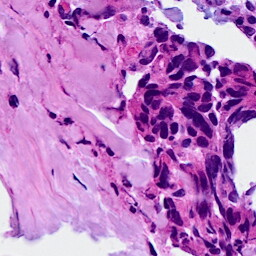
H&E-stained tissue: Breast